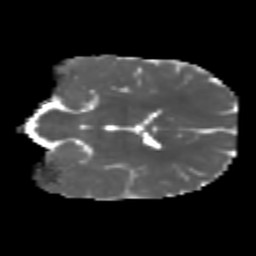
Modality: MD
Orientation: coronal
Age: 6
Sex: male
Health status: healthy